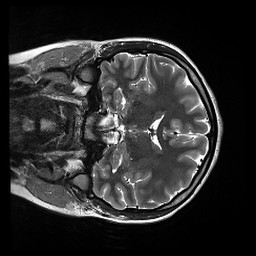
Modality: T2w
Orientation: coronal
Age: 20
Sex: female
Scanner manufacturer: siemens
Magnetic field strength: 3 T
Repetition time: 13.52 s
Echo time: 0.088 s